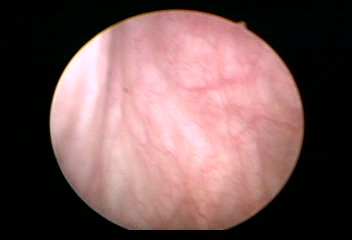
Modality: WLC
Class: Normal mucosa
Bladder cancer association: No